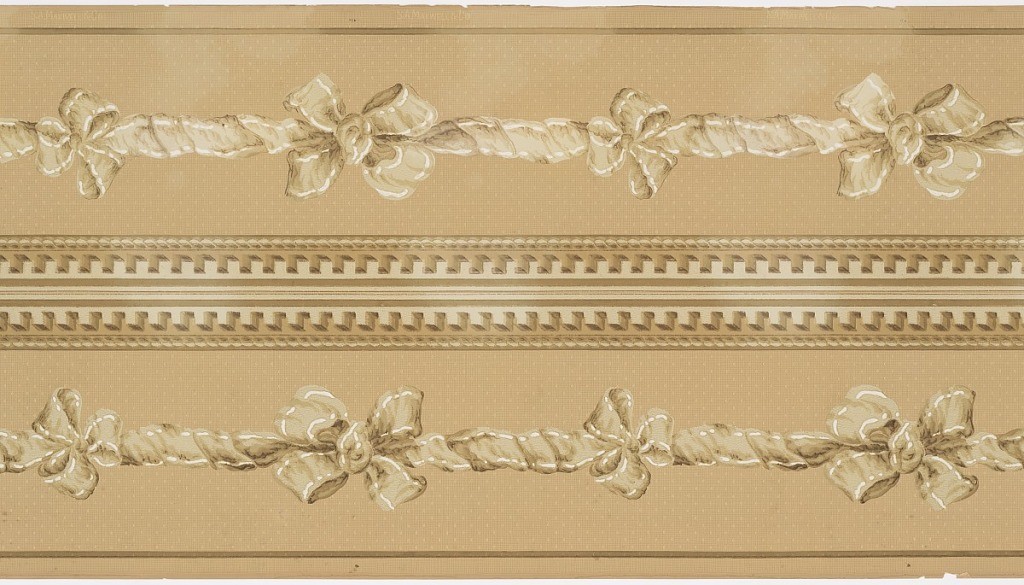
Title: Frieze
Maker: Maxwell & Co., S.A., Chicago, Illinois, USA
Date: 1905–1915
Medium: Machine-printed paper
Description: Central band of ribbons with bow knots, dentil molding and cable molding across top. Printed two borders across the width.